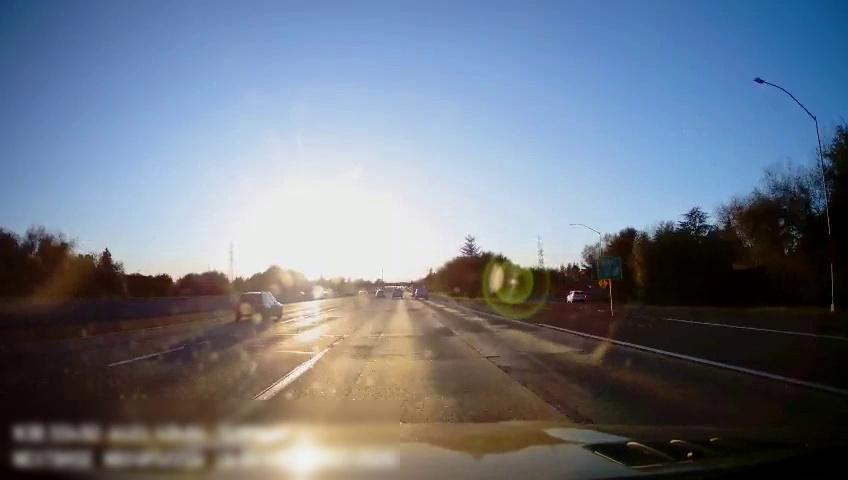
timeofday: Day
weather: Sunny
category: Drivable Space
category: Vehicles | Truck
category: Vehicles | SUV
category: Vehicles | SUV
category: Vehicles | SUV
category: Vehicles | SUV
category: Vehicles | Bus
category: Vehicles | Car
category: Lanes | Alternate Lane
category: Lanes | Alternate Lane
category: Lanes | Current Lane
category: Lanes | Alternate Lane
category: Lanes | Alternate Lane
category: Traffic | Signs